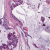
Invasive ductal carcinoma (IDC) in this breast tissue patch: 1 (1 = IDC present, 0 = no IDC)